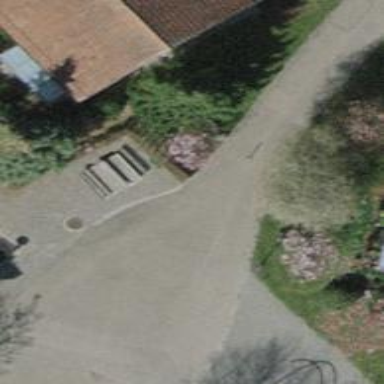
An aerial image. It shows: Bollard.